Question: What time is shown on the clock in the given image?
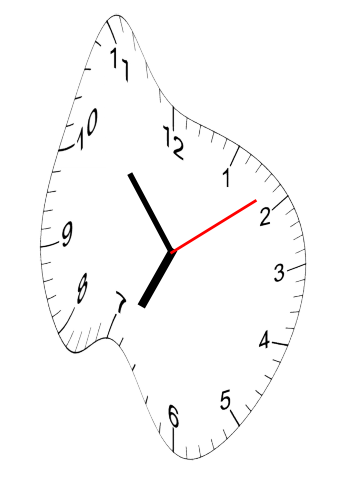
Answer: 06:53:09